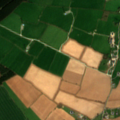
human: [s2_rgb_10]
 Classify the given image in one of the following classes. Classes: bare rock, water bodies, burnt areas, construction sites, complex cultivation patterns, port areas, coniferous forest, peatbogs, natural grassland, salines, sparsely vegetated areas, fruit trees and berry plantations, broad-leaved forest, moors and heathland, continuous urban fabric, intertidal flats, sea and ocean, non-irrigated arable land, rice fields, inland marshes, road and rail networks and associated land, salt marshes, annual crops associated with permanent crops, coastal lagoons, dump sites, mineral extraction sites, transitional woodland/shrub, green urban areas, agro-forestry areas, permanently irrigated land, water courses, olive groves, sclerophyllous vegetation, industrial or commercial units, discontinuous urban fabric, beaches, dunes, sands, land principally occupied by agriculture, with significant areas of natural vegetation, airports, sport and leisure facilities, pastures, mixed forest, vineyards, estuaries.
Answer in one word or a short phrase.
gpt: non-irrigated arable land, pastures, coniferous forest